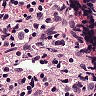
Metastatic tissue present: yes